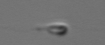
Label: flagellate_morphotype3